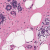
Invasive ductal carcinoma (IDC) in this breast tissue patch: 0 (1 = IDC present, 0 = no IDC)